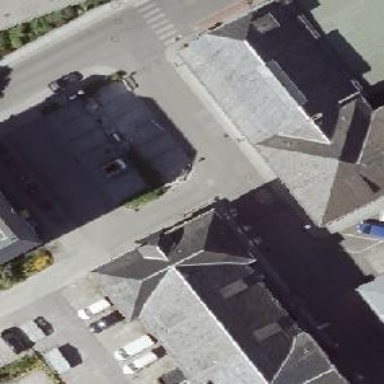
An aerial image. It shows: View of roof edge.